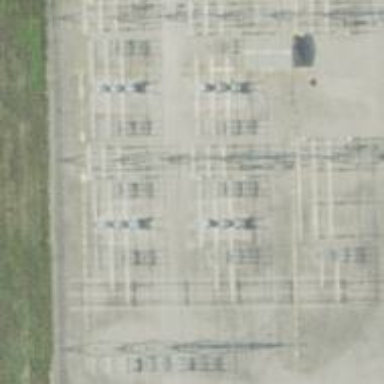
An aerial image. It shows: Switch used for power control.